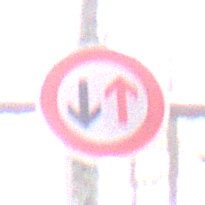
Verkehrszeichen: VorrangDesGegenverkehrs
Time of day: Midday
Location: Outdoor (Nature)
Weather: Overcast
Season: Autumn
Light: Natural